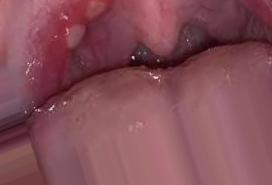
Condition: Mouth Ulcer